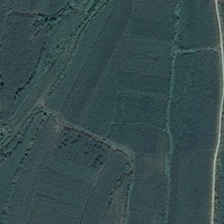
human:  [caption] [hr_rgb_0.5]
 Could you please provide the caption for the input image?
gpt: this plant should look like a tree .

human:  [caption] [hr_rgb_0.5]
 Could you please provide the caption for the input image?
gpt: a far looked like blue fields .

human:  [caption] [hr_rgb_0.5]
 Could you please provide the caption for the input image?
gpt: a small wild road is in a piece of green farmland .

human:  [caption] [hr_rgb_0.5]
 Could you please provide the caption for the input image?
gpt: a small wild road is in a piece of green farmland .

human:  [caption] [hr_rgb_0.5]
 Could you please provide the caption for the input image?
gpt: a far looked like blue fields .